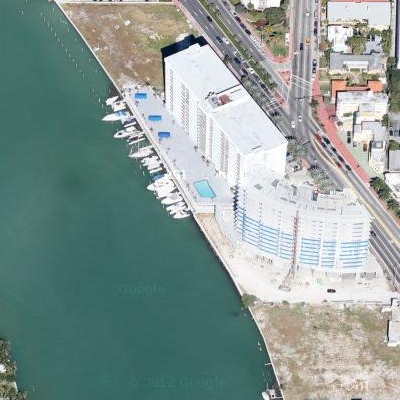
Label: Industry